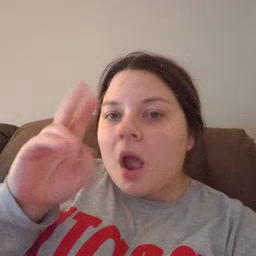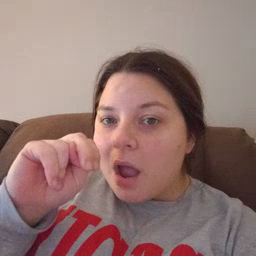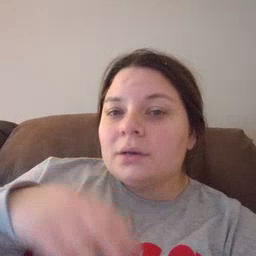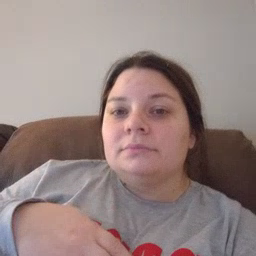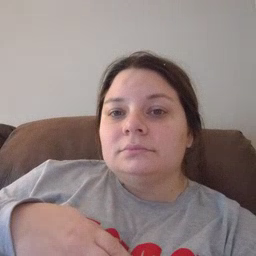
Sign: on